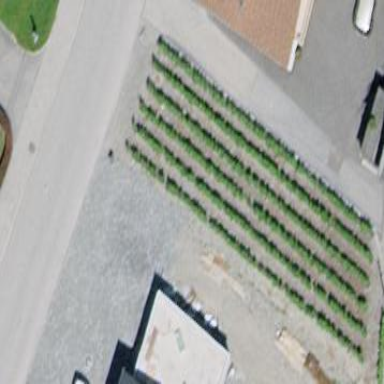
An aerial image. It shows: Vineyard with grape crops.